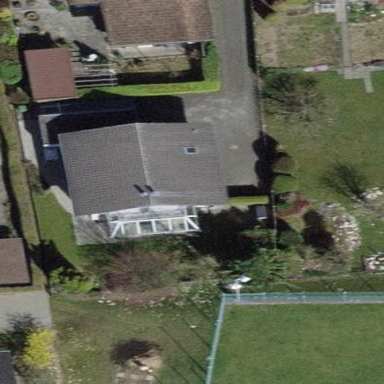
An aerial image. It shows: Detached building.